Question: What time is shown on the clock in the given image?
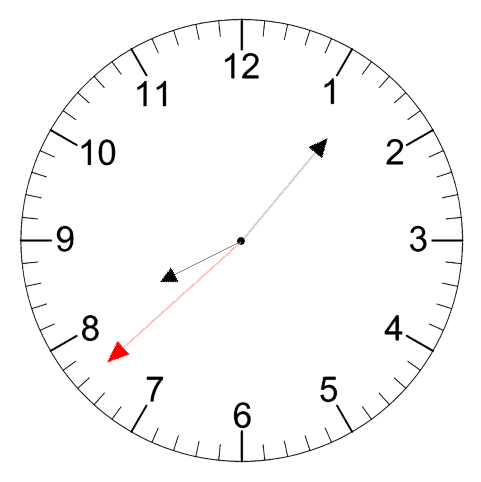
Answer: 08:06:38